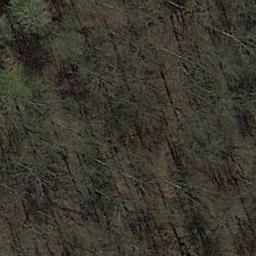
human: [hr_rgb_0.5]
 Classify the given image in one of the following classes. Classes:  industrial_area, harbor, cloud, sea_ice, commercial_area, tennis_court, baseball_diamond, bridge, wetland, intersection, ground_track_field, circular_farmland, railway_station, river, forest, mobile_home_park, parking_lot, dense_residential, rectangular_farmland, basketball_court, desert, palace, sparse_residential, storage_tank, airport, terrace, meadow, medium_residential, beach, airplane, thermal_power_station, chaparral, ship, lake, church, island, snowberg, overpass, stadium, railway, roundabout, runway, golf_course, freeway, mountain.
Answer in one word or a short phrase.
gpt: forest